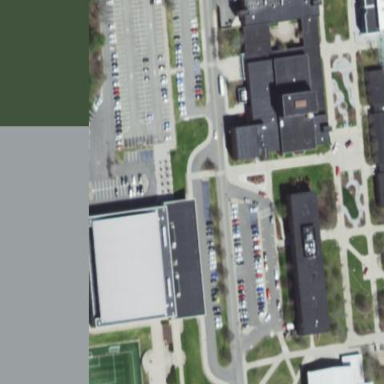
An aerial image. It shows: Sports center building.